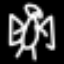
Label: angel